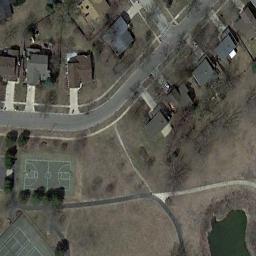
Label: basketball_court